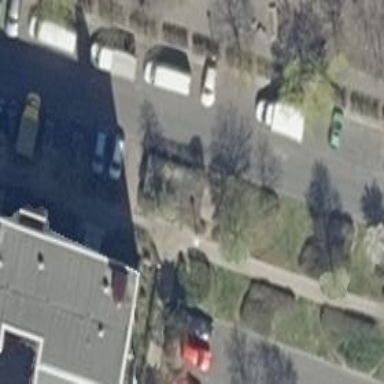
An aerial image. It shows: Street-side parking area with asphalt surface.